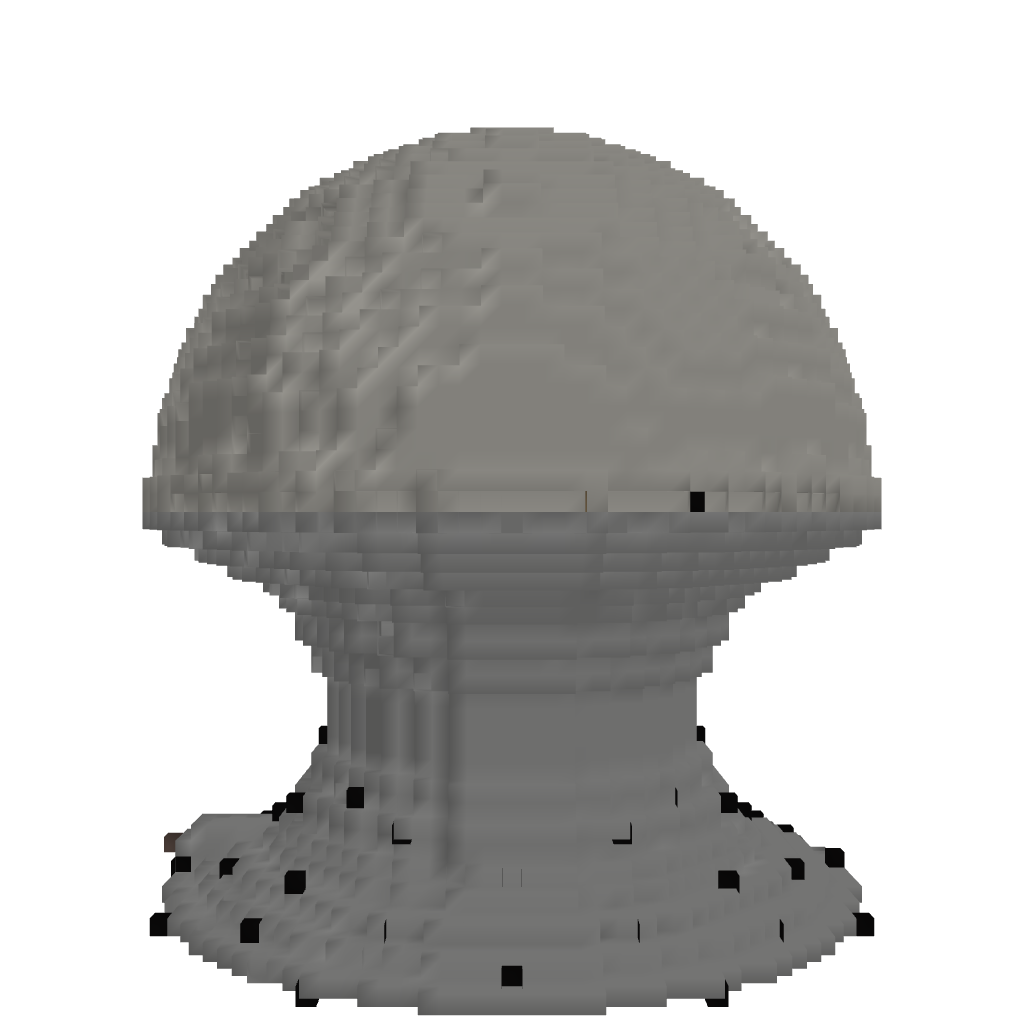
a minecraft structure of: Arcology